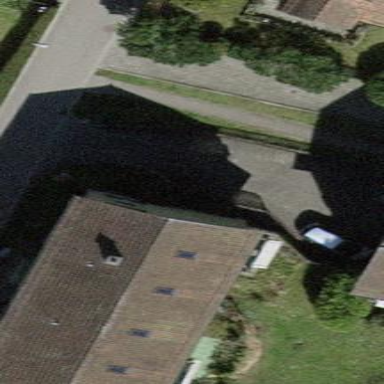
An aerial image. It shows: Apartment building with pitched roof.